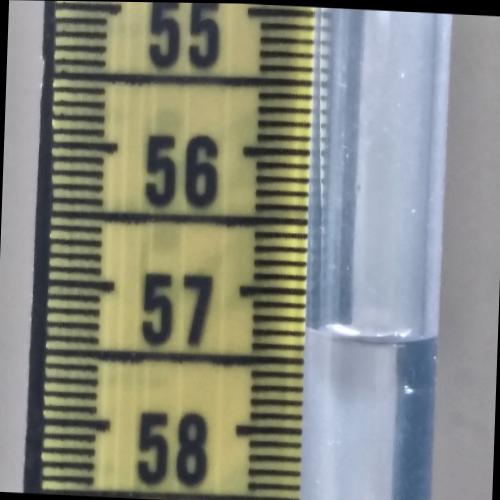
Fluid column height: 57.3 cm